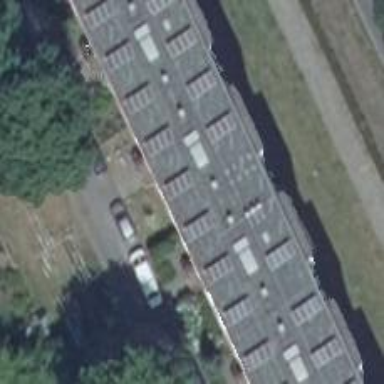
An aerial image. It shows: Residential building with flat roof.